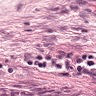
Metastatic tissue present: no